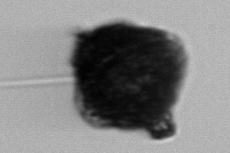
Label: Gonyaulax